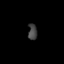
Tissue: skin
Cell type: Others
Senescence score: 0.8048
Nuclear area (px): 138
Mean DAPI intensity: 67.826